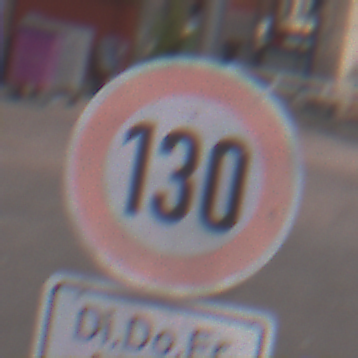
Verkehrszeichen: Geschwindigkeit130
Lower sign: ZeitangabenMitBeschraenkungAufWochentage3
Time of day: MorningAfternoon
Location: Outdoor (Urban)
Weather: Overcast
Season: NotSpecified
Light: Natural